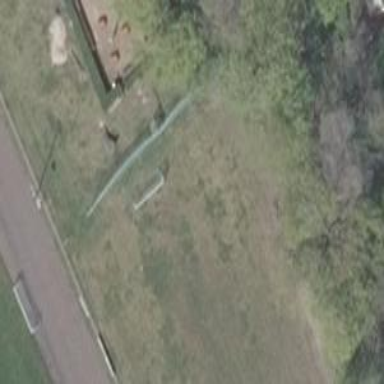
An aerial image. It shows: Playground on grassy land.